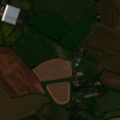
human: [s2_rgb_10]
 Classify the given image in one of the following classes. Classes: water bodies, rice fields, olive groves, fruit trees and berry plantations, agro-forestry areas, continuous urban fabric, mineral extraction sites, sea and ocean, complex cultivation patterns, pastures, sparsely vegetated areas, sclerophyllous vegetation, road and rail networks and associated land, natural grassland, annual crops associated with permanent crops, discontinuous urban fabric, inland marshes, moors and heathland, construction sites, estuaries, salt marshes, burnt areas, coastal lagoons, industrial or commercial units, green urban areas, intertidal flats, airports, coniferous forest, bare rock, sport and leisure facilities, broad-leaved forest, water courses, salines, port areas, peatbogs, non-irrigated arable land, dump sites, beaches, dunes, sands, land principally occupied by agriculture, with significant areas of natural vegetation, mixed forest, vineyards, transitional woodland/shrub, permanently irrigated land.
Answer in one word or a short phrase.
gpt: non-irrigated arable land, pastures